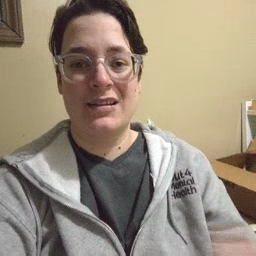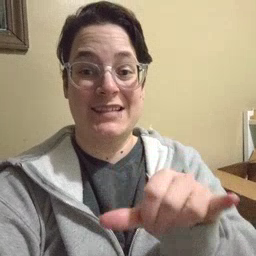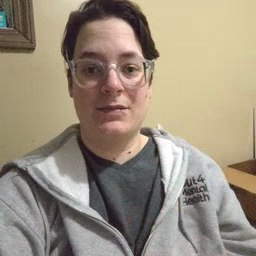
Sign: stay